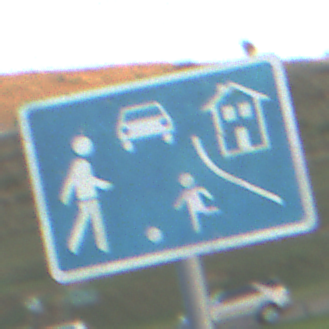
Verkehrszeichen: BeginnVerkehrsberuhigterBereich
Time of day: SunriseSunset
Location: Outdoor (RoadRail)
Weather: PartlyCloudy
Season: NotSpecified
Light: Natural